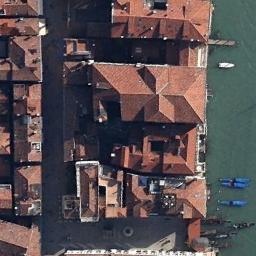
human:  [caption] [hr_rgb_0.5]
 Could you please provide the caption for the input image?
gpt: The palace is on the open place next to the water .

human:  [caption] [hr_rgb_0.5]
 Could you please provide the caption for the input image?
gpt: The brown palace with a cross-shaped palace is next to the waters .

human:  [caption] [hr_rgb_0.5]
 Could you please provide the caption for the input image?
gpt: There are several ships beside the palace .

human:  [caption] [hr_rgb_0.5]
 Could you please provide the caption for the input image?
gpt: Most of the palaces' roofs are orange .

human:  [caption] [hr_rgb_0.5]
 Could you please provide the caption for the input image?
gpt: The brown palace is surrounded by green water .